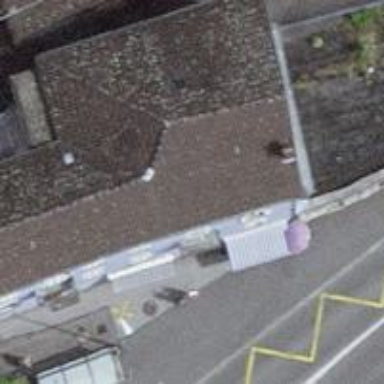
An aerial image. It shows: Convenience shop.